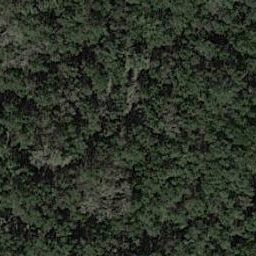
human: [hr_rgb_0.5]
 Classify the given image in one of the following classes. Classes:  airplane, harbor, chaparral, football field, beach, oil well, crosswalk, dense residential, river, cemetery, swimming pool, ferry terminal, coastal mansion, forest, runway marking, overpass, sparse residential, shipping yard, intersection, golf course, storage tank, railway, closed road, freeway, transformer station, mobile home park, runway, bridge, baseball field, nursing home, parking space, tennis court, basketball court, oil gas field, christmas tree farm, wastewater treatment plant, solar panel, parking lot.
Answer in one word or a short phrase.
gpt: forest